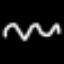
Label: squiggle